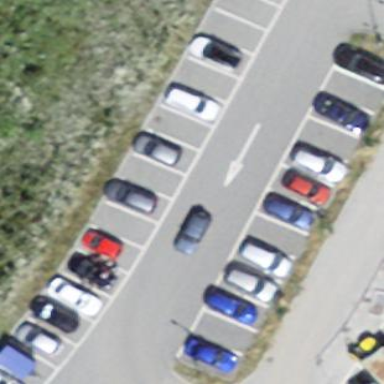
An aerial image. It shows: Parking area with asphalt surface.